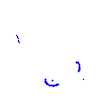
Particle: kaon